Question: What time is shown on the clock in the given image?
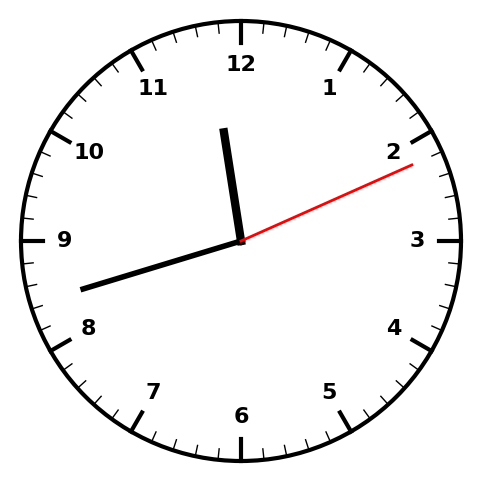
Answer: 11:42:11